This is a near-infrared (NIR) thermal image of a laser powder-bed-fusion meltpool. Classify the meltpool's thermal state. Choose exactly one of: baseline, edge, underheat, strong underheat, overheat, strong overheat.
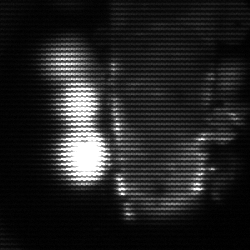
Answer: strong underheat